Question: I am trying to extract features from an array representation of an image in MATLAB.
The features have a shape of a circle (ring) and a sector. This is shown in the image below. I have spent quite some time looking for a built-in function which does this. I have managed to do the ring extraction using an ugly looking loop but no idea where to start on the sector part. Any ideas how to implement this or even better a built-in function in MATLAB would be very helpful.

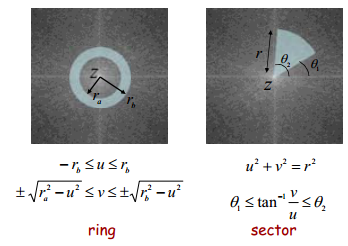
Answer: That's pretty easy, with no for loops needed, see for example in case your image is 'im':
'''
[x y]=meshgrid(1:size(im,1));
f =@(x0,y0,r_max,r_min,theta1,theta2) ...
(x-x0).^2+(y-y0).^2<=r_max^2 & ...
(x-x0).^2+(y-y0).^2>=r_min^2 & ...
atan2(y-y0,x-x0)>=theta1 & ...
atan2(y-y0,x-x0)<=theta2;
'''
'f' is a one liner anonymous function that accepts all needed parameters and gives a mask of the sector needed. For a ring you can set theta to be -pi to pi, or just delete the 'atan' part from 'f'. For example
'''
r_max=40;
r_min=10;
x0=round(size(im,1)/2); %image center
y0=round(size(im,1)/2); %image center
theta1=deg2rad(10);
theta2=deg2rad(70);
imagesc(f(x0,y0,r_max,r_min,theta1,theta2))
set(gca,'YDir','normal')
axis square
'''